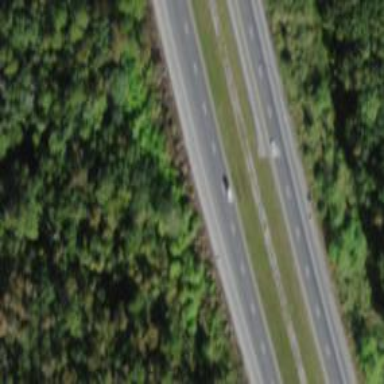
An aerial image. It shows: Asphalt motorway.